Aerial crown-view tile of a tropical tree (Barro Colorado Island, Panama), acquired 20240716:
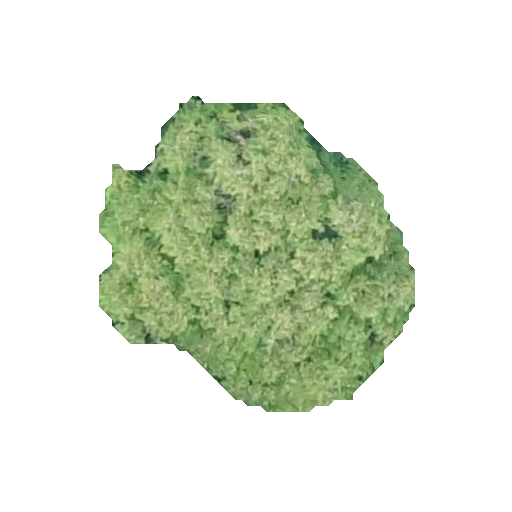
Species: Quararibea asterolepis
GBIF accepted scientific name: Quararibea asterolepis
Crown area: 110.464 m²